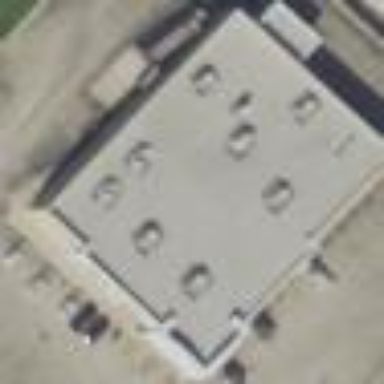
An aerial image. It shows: Building.